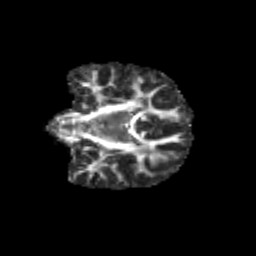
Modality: FA
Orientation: coronal
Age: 10
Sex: female
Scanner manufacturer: siemens
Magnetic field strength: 3 T
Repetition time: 3.8 s
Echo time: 0.07 s